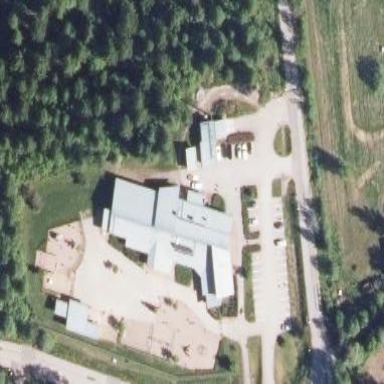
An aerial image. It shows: Kindergarten building with gabled roof.